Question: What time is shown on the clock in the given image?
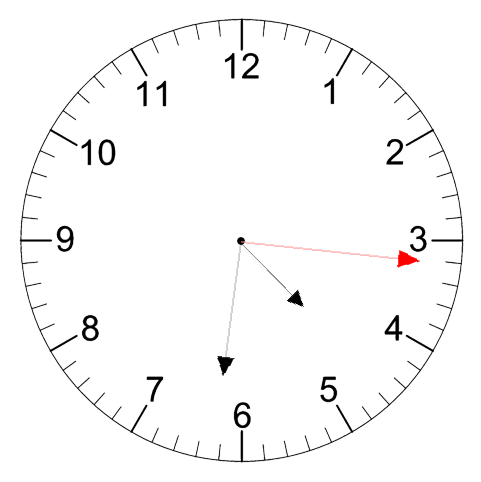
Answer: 04:31:16